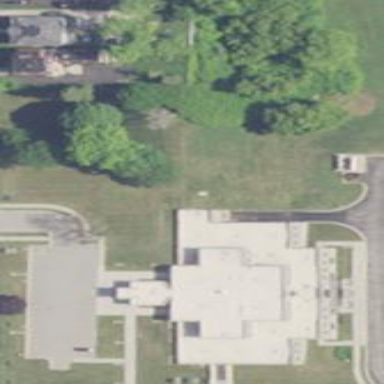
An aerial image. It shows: College building.